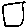
Label: square